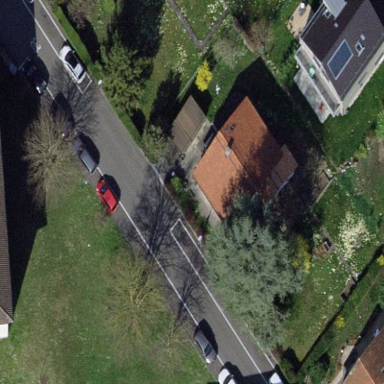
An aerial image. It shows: Street side parking area.